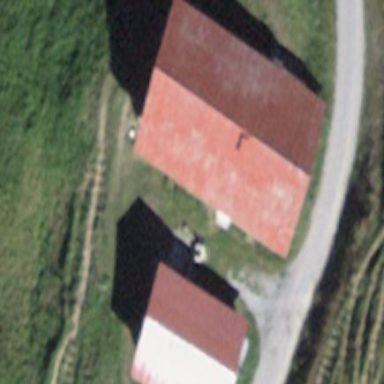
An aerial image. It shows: Farm auxiliary building.